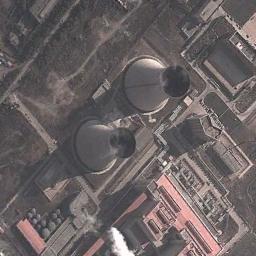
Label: thermal_power_station